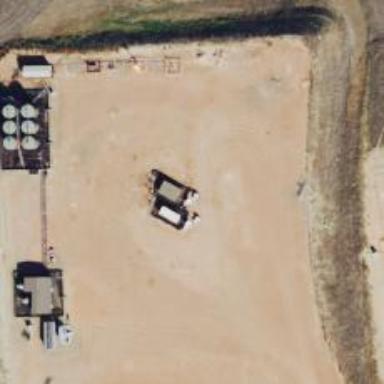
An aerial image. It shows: Storage tank with man-made structure.